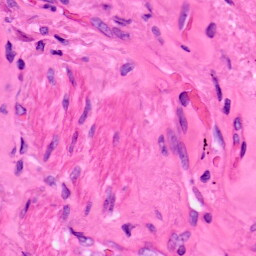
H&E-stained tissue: Lung